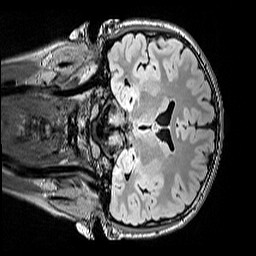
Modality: FLAIR
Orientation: coronal
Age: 11
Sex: female
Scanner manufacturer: siemens
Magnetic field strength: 3 T
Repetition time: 5 s
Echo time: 0.388 s